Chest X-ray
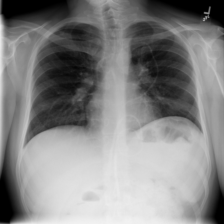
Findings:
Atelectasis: positive
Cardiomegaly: negative
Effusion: negative
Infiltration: negative
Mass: negative
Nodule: negative
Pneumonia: negative
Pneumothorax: negative
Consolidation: negative
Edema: negative
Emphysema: negative
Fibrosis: negative
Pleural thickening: negative
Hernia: negative